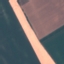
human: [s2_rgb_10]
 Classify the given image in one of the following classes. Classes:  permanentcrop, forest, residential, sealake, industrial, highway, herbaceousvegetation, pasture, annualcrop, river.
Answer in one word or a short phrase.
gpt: AnnualCrop